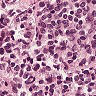
Metastatic tissue present: no